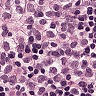
Metastatic tissue present: yes